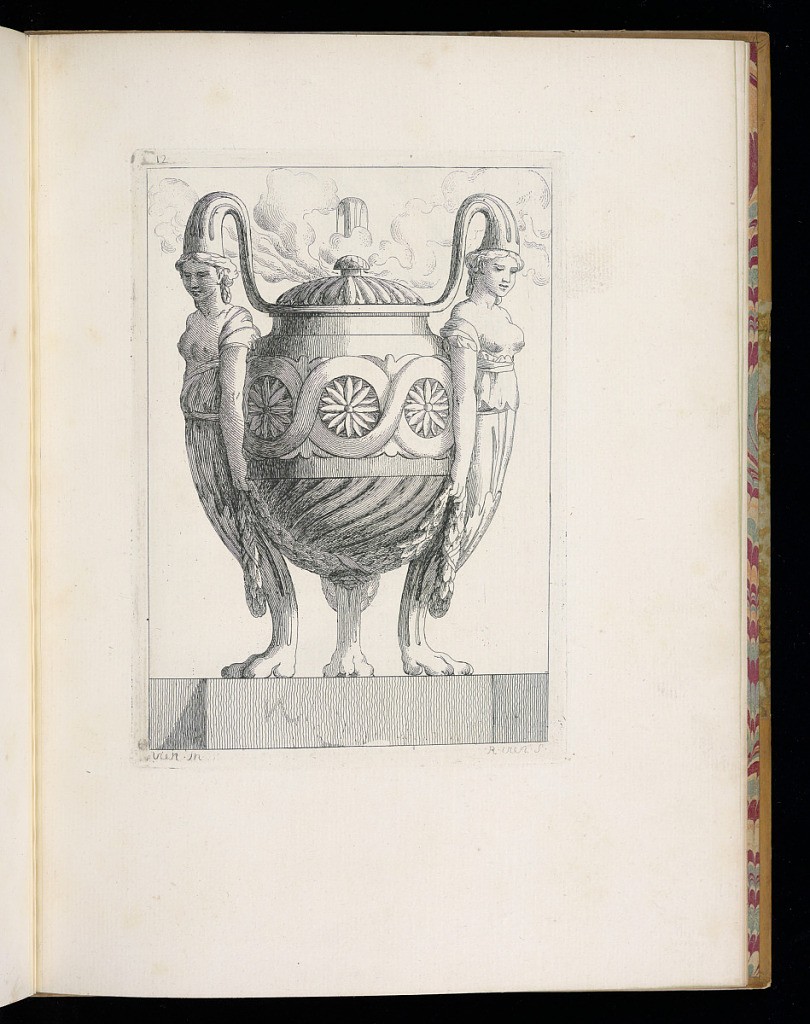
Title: Ornamental Vase Design
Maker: Joseph Marie Vien, French, 1716–1809
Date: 1760
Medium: Etching on laid paper
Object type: Print
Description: Vase intended as a perfume burner; in the image smoke escapes from holes at the top near the finial. The shape of the vase is globular and is supported by three bare-breasted female monopods with lion feet, holding leafy swags. The belly of the vase is decorated with rosettes within a guilloche. The vase is elevated on a stepped platform that extends to the edge of the image. The plate is signed but not numbered.